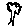
Label: tree